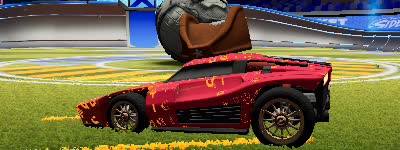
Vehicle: breakout